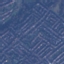
Land use / land cover class: Residential